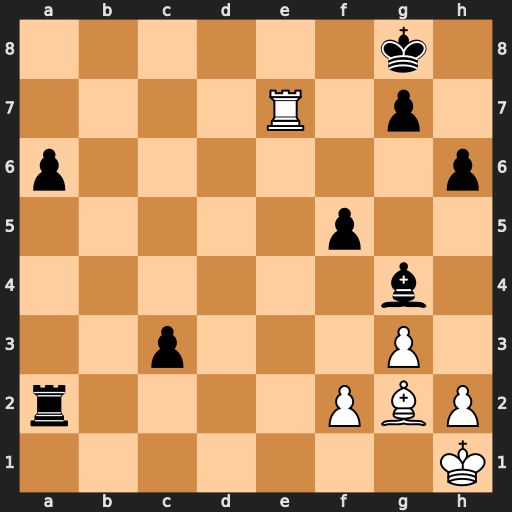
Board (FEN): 6k1/4R1p1/p6p/5p2/6b1/2p3P1/r4PBP/7K
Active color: w
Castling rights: -
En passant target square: -
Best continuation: Bd5+ Kf8 Rf7+ Ke8 Bxa2 c2 Rc7